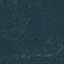
Land use / land cover class: Forest